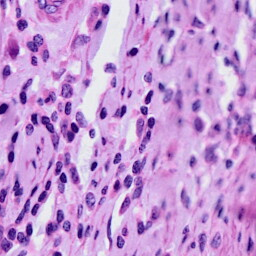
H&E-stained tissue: Cervix